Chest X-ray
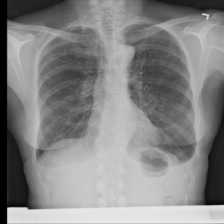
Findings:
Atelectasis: negative
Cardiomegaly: negative
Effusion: positive
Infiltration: negative
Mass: negative
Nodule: negative
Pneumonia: negative
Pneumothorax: negative
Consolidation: negative
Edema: negative
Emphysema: negative
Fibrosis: negative
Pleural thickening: negative
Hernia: negative